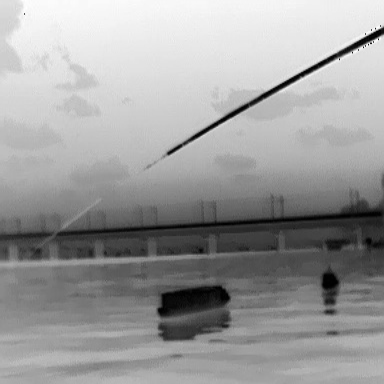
There is a fishing_boat in the infrared image.